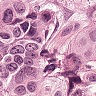
Metastatic tissue present: yes